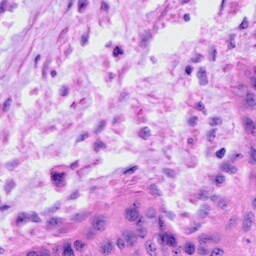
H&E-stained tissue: Cervix